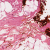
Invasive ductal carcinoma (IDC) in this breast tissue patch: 0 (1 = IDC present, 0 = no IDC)